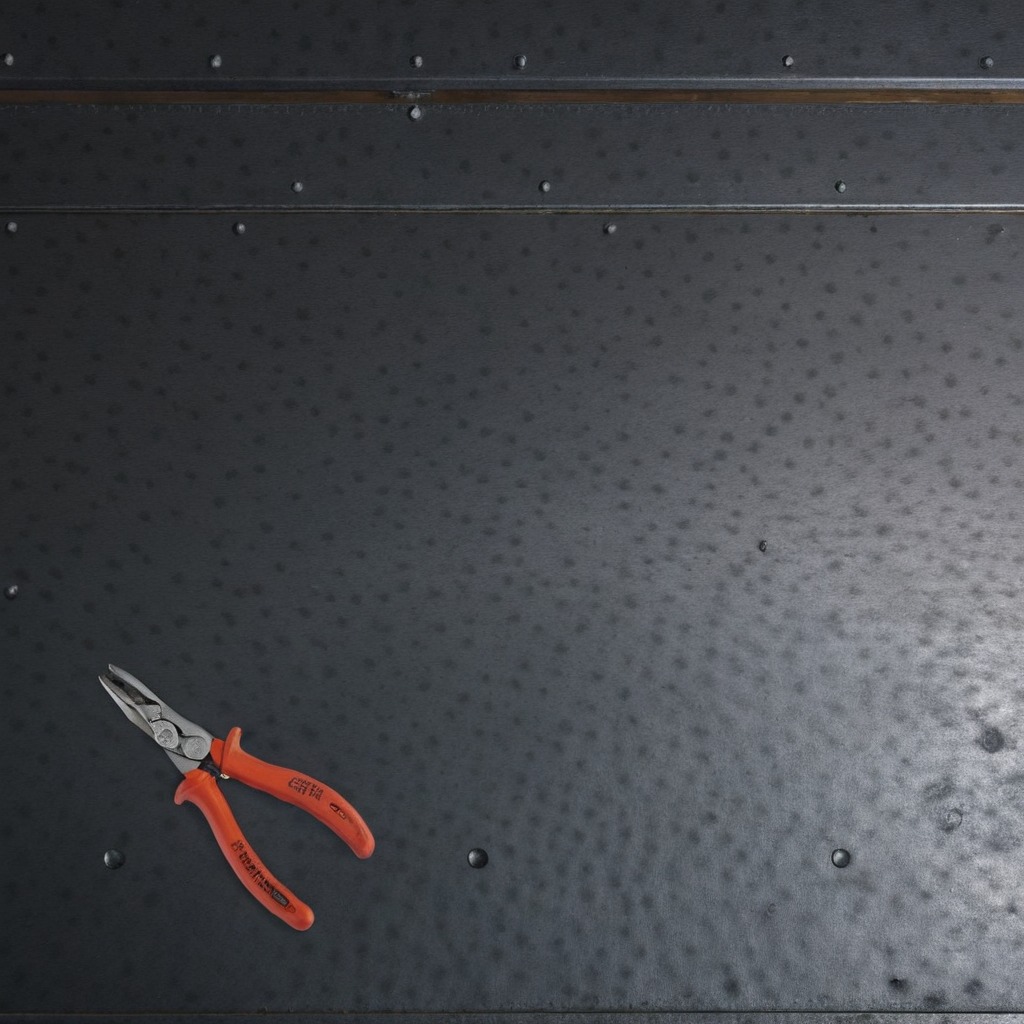
A plier lies on a cold steel table in a mining workshop.